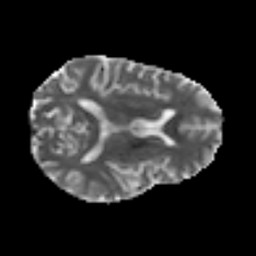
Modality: MD
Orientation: axial
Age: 47
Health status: ill
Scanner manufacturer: philips
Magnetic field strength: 3 T
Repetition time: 9 s
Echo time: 0.127 s